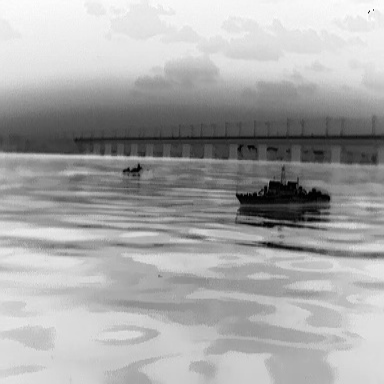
There are two warships in the infrared image.